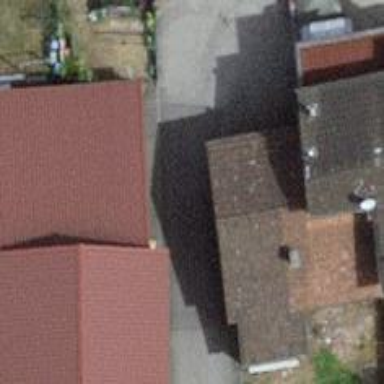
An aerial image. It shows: View of roof of building.